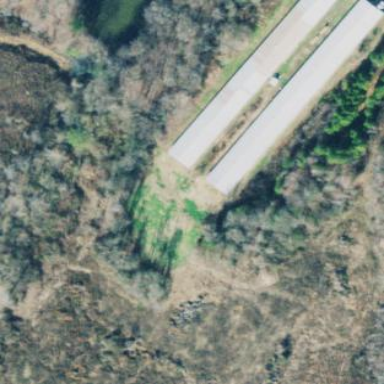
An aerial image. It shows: Farm auxiliary building.